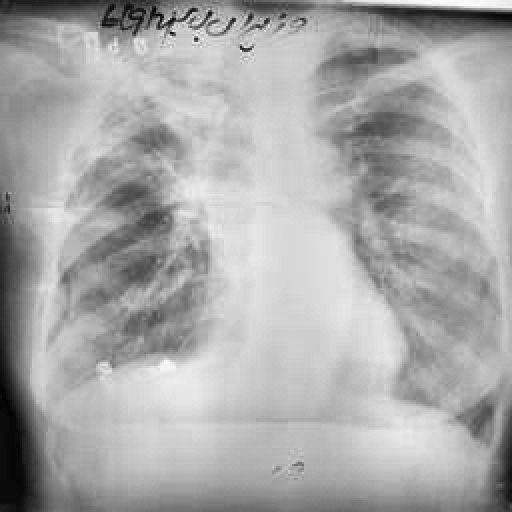
Finding: TUBERCULOSIS